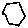
Label: hexagon